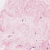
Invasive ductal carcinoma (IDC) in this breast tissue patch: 0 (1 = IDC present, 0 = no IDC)